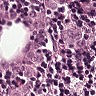
Metastatic tissue present: yes